Aerial crown-view tile of a tropical tree (Barro Colorado Island, Panama), acquired 20240813:
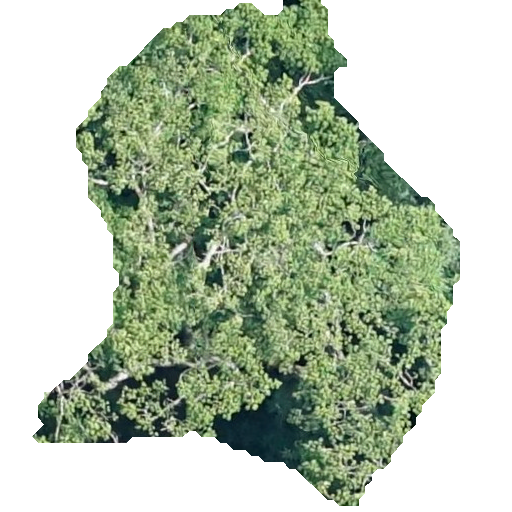
Species: Sterculia apetala
GBIF accepted scientific name: Sterculia apetala
Crown area: 206.231 m²